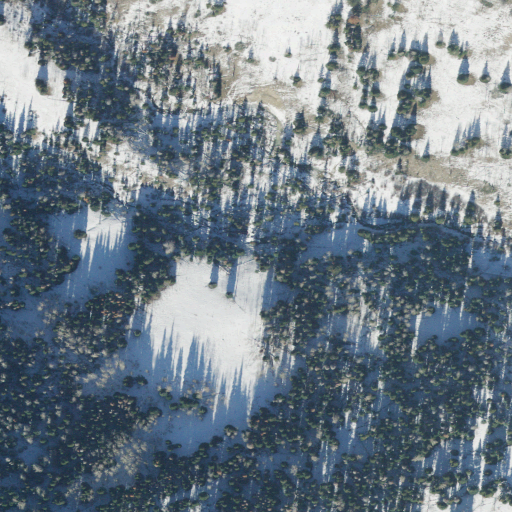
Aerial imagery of valley in Utah named Toms Hole containing evergreen forest, mixed forest, deciduous forest, and shrub